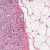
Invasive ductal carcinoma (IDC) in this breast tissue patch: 1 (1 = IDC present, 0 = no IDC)